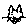
Label: cat